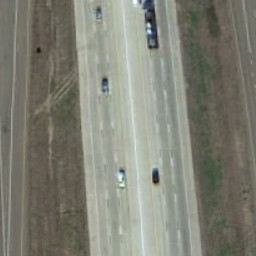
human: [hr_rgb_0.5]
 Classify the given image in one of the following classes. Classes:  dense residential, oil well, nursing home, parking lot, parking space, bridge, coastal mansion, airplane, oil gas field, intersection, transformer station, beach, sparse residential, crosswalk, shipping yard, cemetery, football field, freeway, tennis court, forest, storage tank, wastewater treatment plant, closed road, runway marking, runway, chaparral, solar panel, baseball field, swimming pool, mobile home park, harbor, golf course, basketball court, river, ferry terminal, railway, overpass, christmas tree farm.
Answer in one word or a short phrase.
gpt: freeway